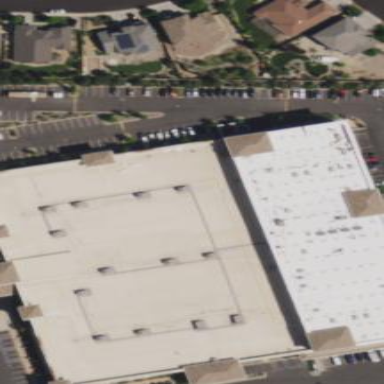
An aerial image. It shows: Building housing furniture shop.